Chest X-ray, PA view. Patient: 47 years old, sex F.
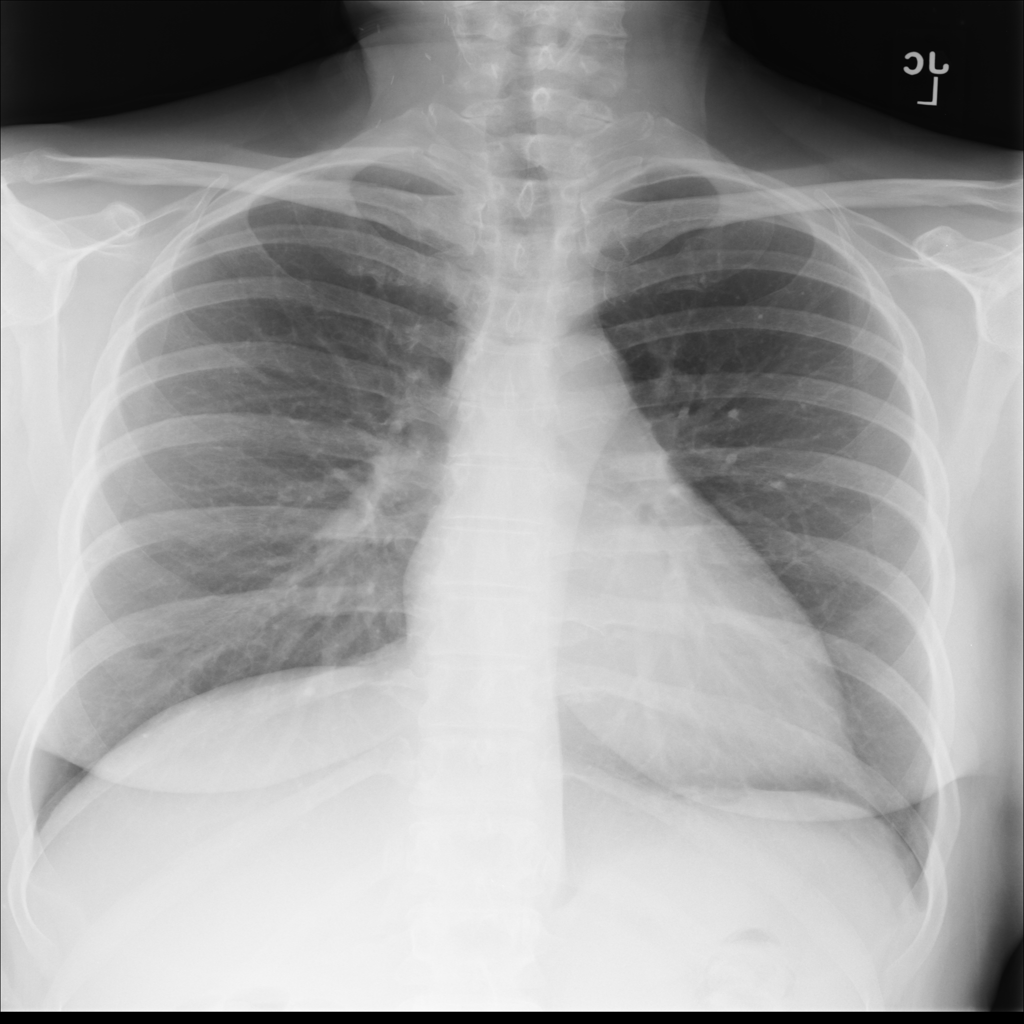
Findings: No Finding